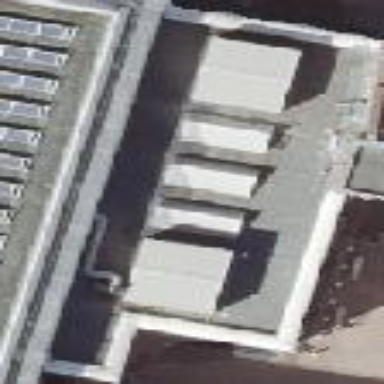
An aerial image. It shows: Prison building.